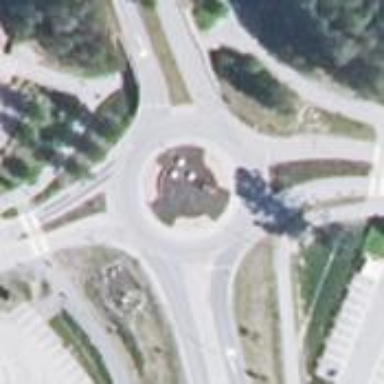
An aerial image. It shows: Asphalt road that is secondary route leading to roundabout.